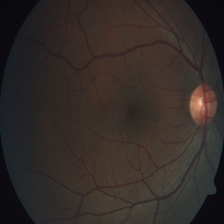
Diabetic retinopathy grade: Severe